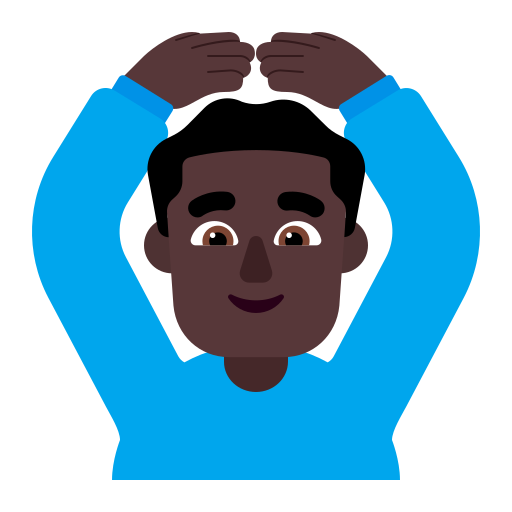
man gesturing ok flat dark